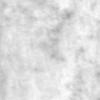
Label: no_change